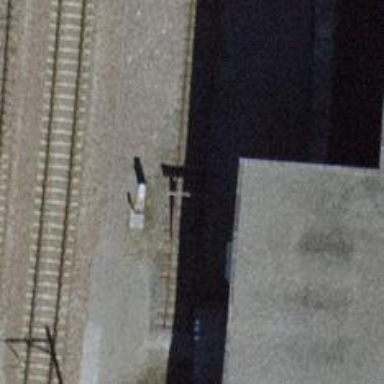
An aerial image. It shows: Railway buffer stop.